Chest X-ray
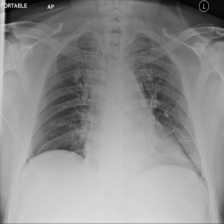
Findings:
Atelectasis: positive
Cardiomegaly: negative
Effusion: negative
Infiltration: negative
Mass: negative
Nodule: negative
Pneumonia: negative
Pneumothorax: positive
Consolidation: negative
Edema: negative
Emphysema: negative
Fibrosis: negative
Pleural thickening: negative
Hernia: negative